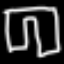
Label: pants